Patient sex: M
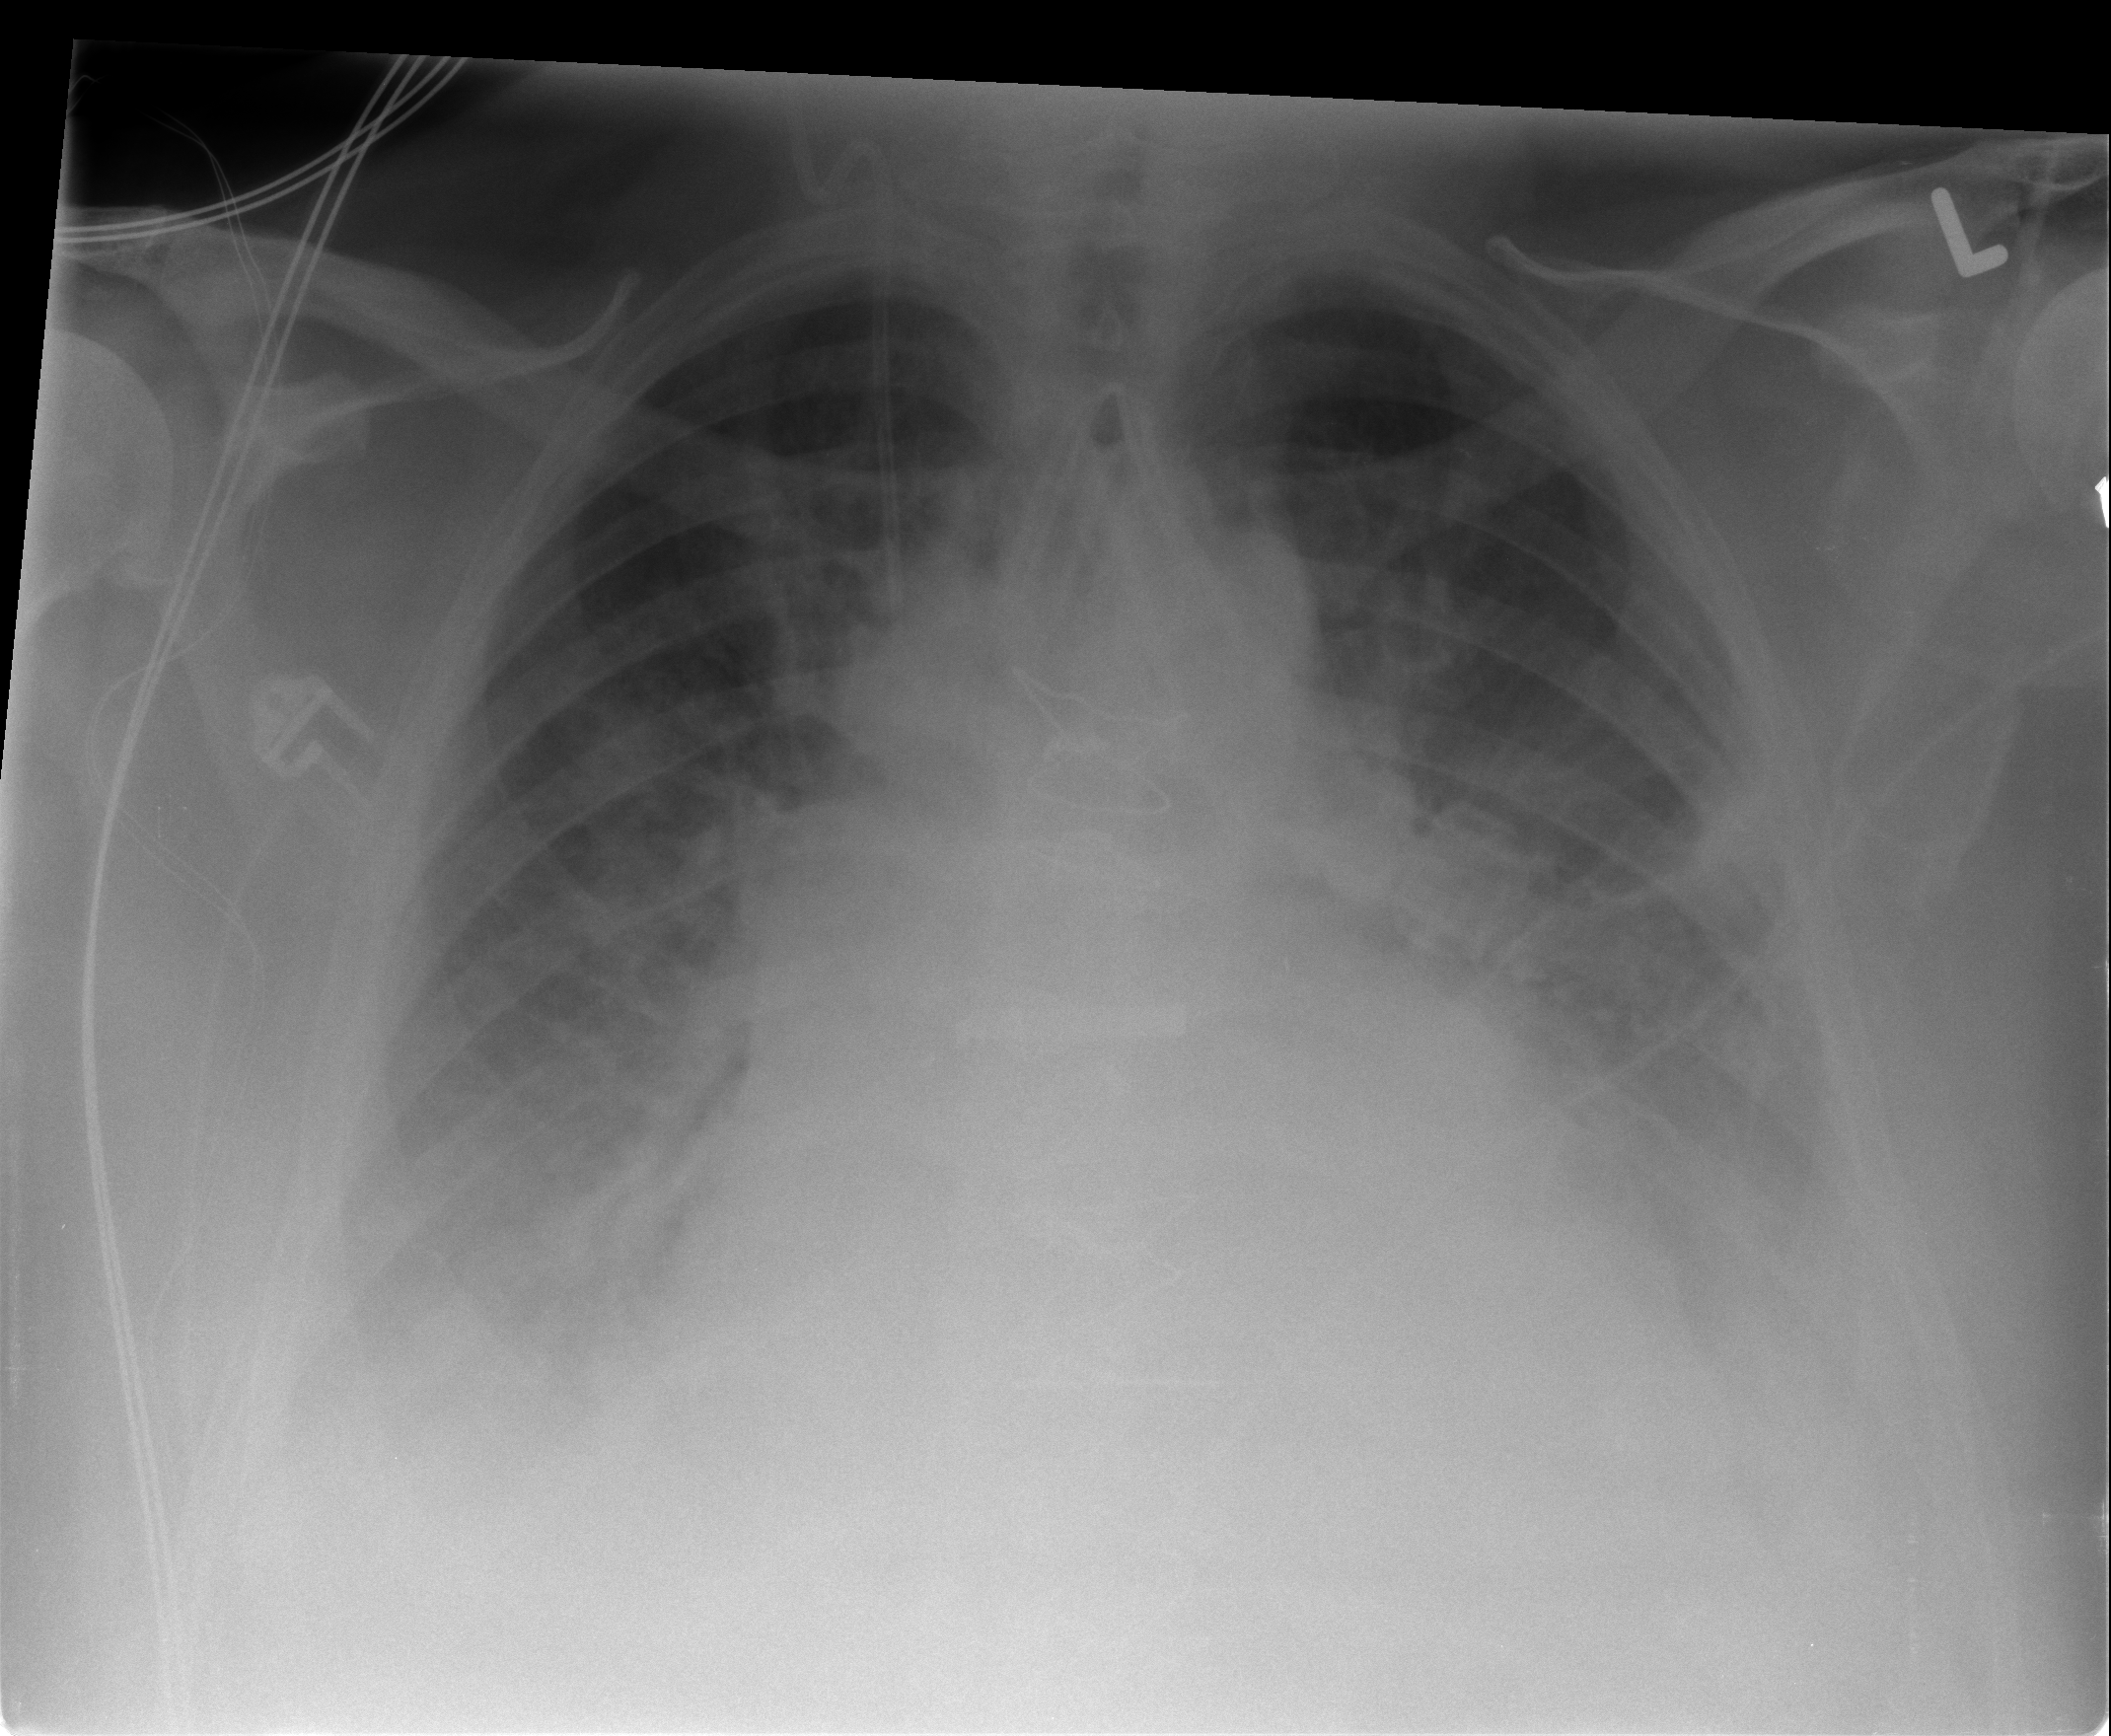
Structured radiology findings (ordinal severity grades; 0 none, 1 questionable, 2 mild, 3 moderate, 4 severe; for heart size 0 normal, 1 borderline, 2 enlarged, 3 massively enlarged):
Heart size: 3
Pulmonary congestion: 3
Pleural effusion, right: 3
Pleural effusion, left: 2
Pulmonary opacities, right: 3
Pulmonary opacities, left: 3
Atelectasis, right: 3
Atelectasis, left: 3